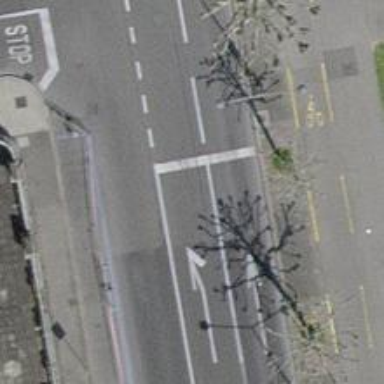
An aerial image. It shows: Road with traffic signals.